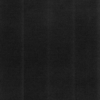
Label: dusty